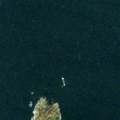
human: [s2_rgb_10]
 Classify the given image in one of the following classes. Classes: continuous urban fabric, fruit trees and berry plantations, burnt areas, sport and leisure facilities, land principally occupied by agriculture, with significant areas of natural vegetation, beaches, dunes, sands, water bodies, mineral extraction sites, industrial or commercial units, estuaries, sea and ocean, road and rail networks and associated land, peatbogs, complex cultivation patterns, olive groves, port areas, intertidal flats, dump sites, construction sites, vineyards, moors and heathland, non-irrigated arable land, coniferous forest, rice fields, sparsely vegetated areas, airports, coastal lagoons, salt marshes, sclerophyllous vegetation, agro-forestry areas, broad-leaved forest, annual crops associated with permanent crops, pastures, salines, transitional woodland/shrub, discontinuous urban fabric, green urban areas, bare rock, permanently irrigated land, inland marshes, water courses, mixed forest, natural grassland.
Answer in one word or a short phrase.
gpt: bare rock, sea and ocean